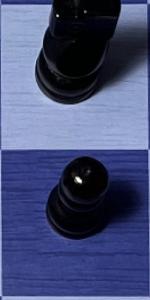
Label: Pawn_Black